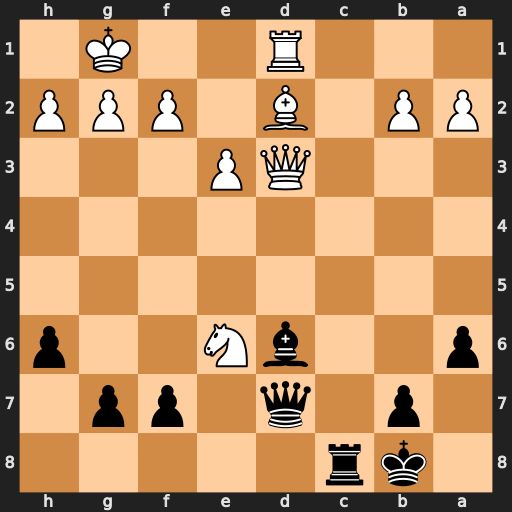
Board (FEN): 1kr5/1p1q1pp1/p2bN2p/8/8/3QP3/PP1B1PPP/3R2K1
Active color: b
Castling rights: -
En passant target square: -
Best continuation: Bxh2+ Kxh2 Qxd3